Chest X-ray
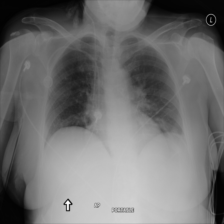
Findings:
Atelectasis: positive
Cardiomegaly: negative
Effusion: negative
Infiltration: negative
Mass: negative
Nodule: negative
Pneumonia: negative
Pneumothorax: negative
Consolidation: negative
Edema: positive
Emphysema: negative
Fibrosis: negative
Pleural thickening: negative
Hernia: negative